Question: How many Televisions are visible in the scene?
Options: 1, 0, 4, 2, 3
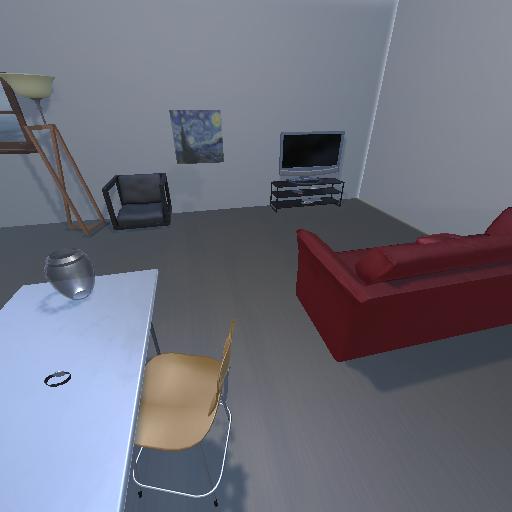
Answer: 1